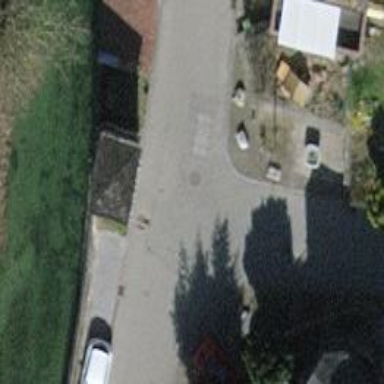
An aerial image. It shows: Asphalt road designated as living street.